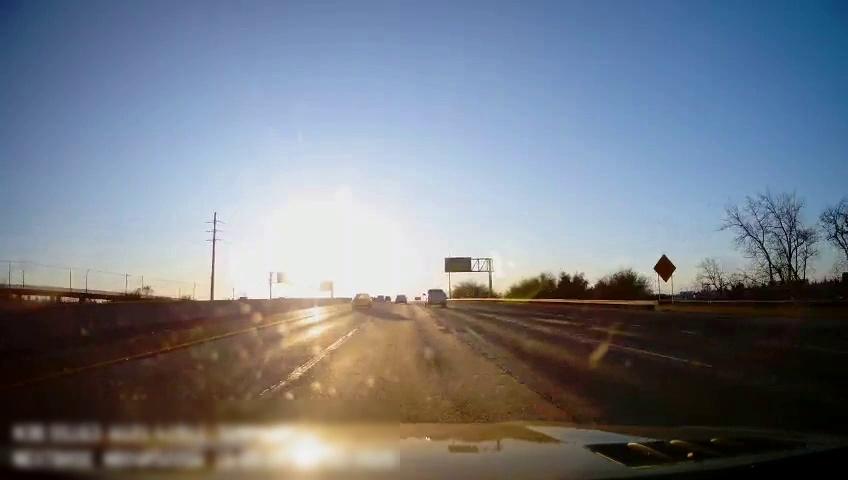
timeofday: Day
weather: Sunny
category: Drivable Space
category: Vehicles | Truck
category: Vehicles | Car
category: Vehicles | Car
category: Lanes | Alternate Lane
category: Lanes | Alternate Lane
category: Lanes | Current Lane
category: Lanes | Alternate Lane
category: Traffic | Signs
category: Traffic | Signs
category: Traffic | Signs
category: Traffic | Signs